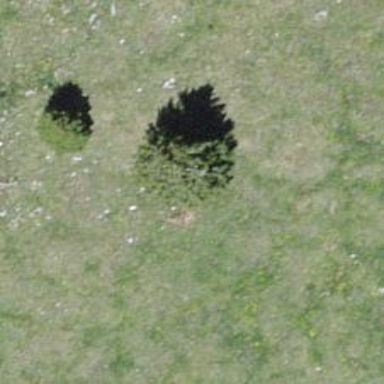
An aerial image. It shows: Needle-leaved tree in nature.